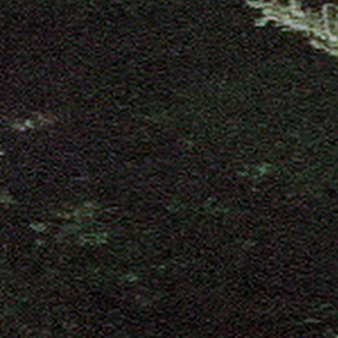
Label: other